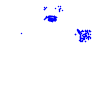
Particle: electron